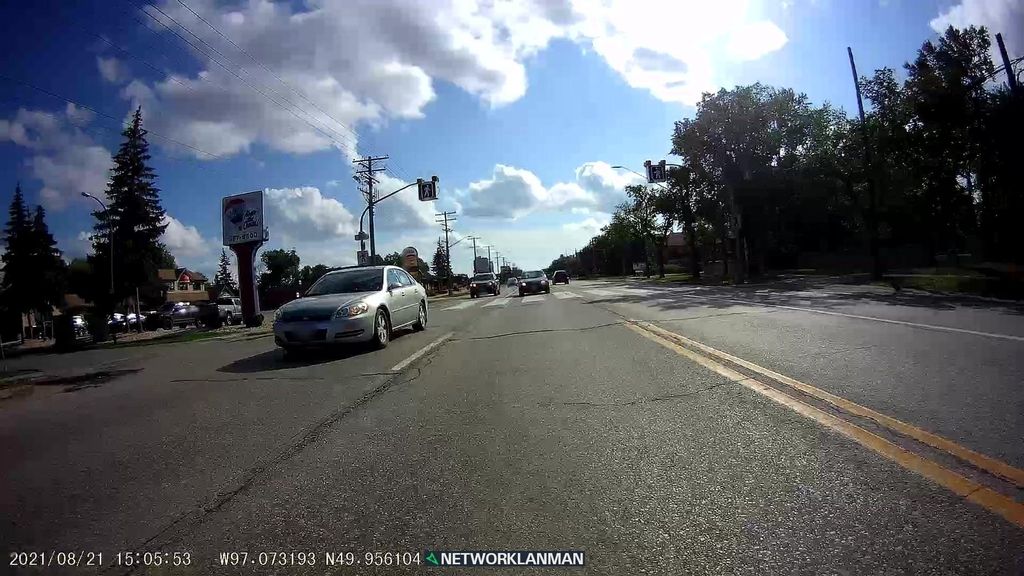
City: winnipeg